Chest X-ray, PA view. Patient: 30 years old, sex M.
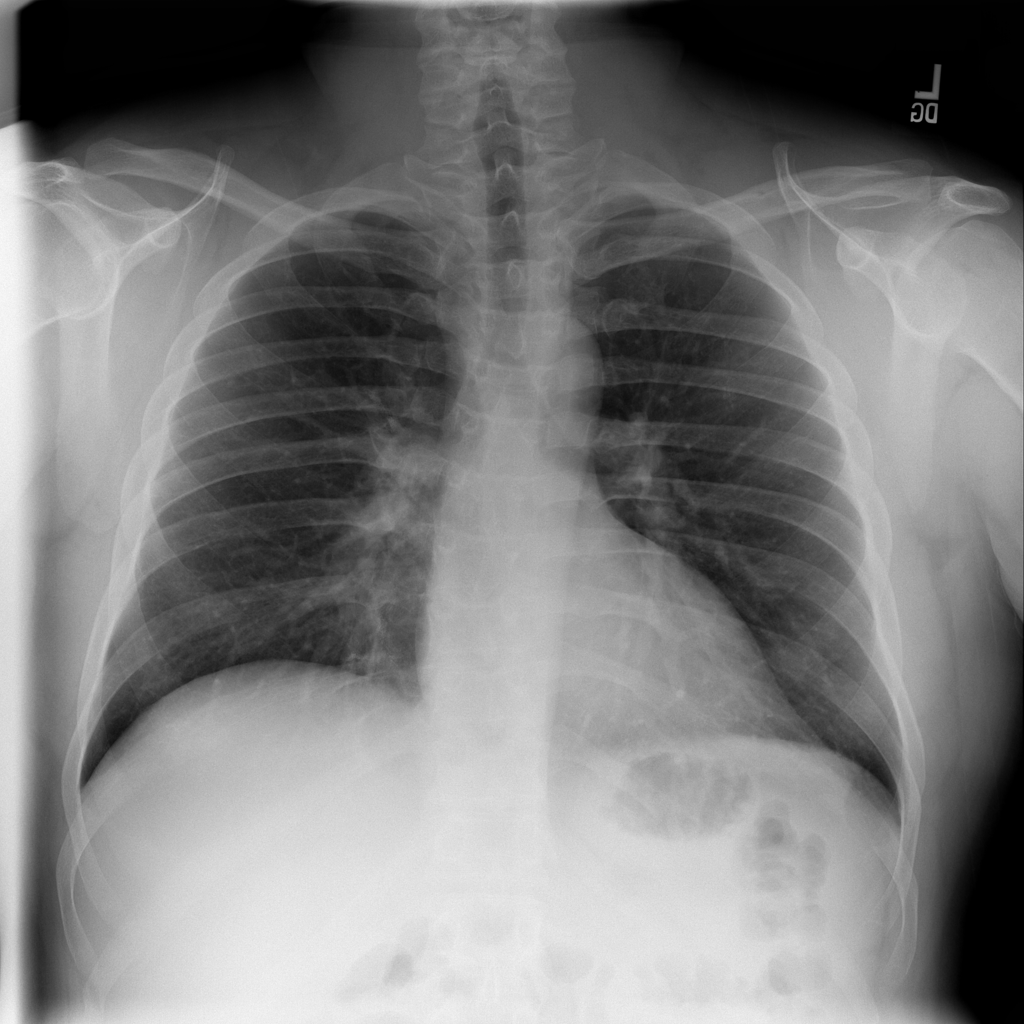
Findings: No Finding